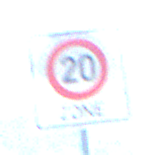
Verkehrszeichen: BeginnZone20
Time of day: Night
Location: Outdoor (Nature)
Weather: PartlyCloudy
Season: NotSpecified
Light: Natural